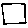
Label: square